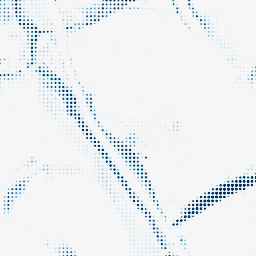
Category: morphological
Decomposition family: morphological_diamond
Decomposition parameters: operation: closing
radius: 15
Upsampling method: sinc_blackman
Upsampling parameters: scale: 8
kernel_size: 4
Upsampling scale: 8